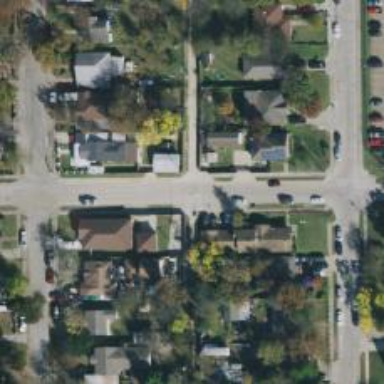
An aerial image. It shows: Alley classified as service road.